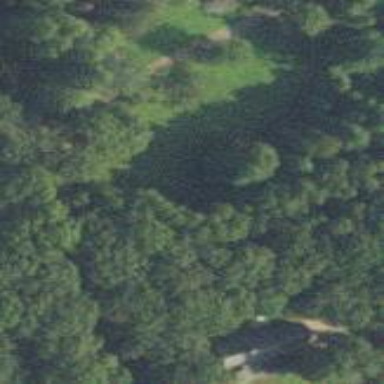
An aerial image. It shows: Mixed leaf woodland.